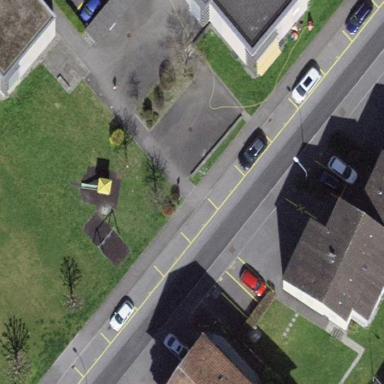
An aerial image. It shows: Parking lane with parallel orientation.